Question: I'm working on a project, using unity 5.4.
In this projects blocks are stacked next to eachother.
However there appear some annoying weird lines. Also on android these
line occur more often than on PC.
For illustration purposes I added an image and video.
Please zoom in on the picture to see, the line I'm speaking of, clearly.
Could anyone please provide a solution to get red of this nuissance.
Thanks in advance.
Block alignment code snippet:
'''
for (int x = 0; x < xSize; x++)
for (int z = 0; z < zSize; z++)
{
Vector3 pos = new Vector3(x, -layerDepth, z);
InstantiateBlock(pos);
}
'''

Video link: <URL>
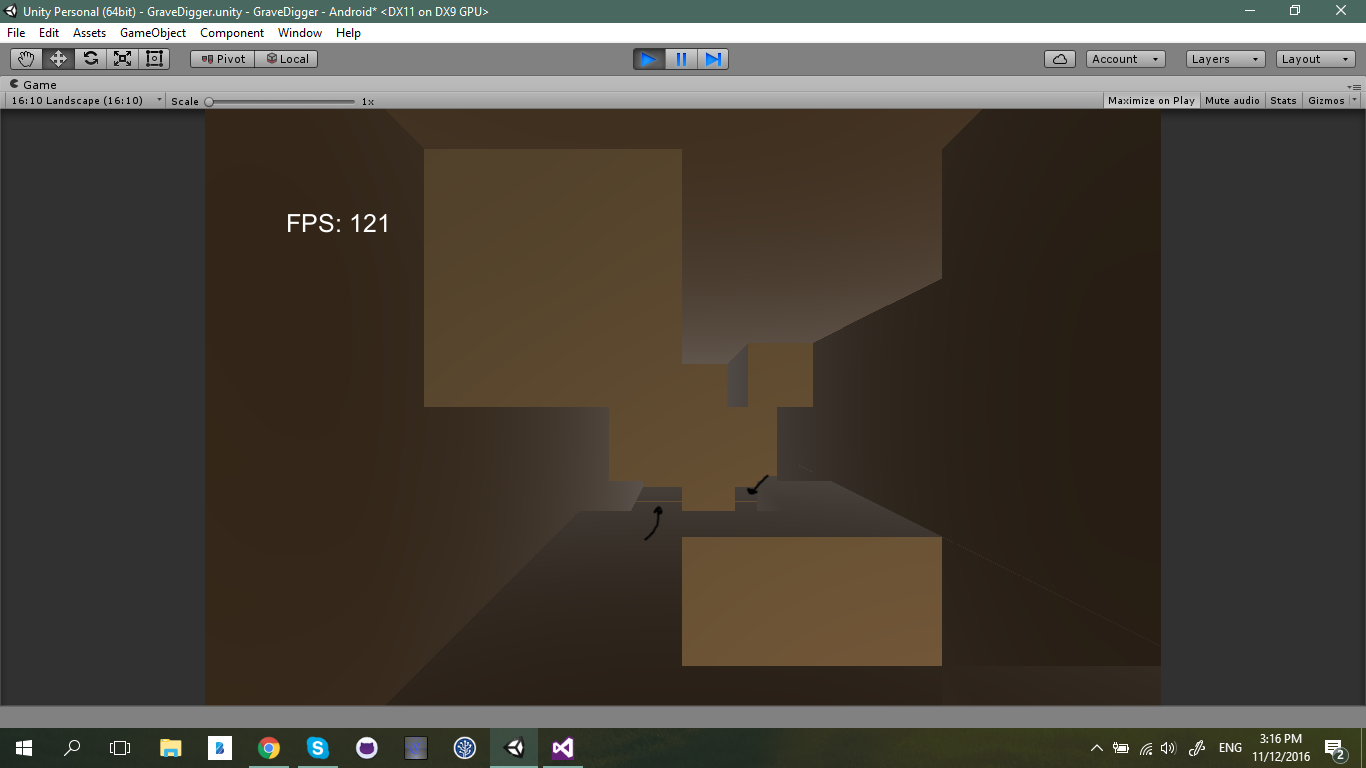
Answer: You have object seams!
This occurs when there is a physical or perceived gap between objects.
There are multiple causes for this.
---
## 1. Floating Point Imprecision
This could be because you are setting the position of the cubes to 'int''s but they have floating point dimensions. The symptom for this is usually no white seams when the camera is close to the objects, and then they gradually appear as you get further away due to floating point imprecision. <URL>.
> Most of these blocks appear to line up exactly, from most camera positions. But from the occasional unfortunate position, the exact value for A's position plus its vertex at (0.5,0.5,-0.5) might be slightly different to object B's position plus its vertex at (-0.5,0.5,-0.5) . The result is that Unity shows a tiny gap, within which you can see the shadowed side of cube A.
If you consider the following on paper '3 == 1/3 * 3' this is mathematically correct, however using floats, '1/3 == 0.333333...' and subsequently '3 * 0.333333... == 0.999999...' BINGO! random gap between objects!
So how to solve? Use floats to calculate the positions of your objects. 'new vector3(1,1,1);' should be 'new vector3(1f,1f,1f);' - for example. For further reading on this try <URL> SOP.
---
## 2. Texture Wrap-mode
If you are using textures on your objects, try changing the Wrap-Mode of your texture from wrap to clamp, or try upping the texture <URL>.
---
## 3. Shadow Acne - (Lighting and Shadow artifacts)
This is the arbitrary patterns of pixels in shadow when they should really be lit or NOT lit.
> To prevent shadow acne, a Bias value can be added to the distance in the shadow map to ensure that pixels on the borderline definitely pass the comparison as they should, or to ensure that while rendering into the shadow map. <URL>.
In Unity... go to your light source and then increase the 'Shadow Type > shadow Bias' I would suggest doubling the default value of 0.05 and then continue so until fixed. You don't want to crank this value to max because...
> Do not set the Bias value too high, because areas around a shadow near the GameObject casting it are sometimes falsely illuminated. This results in a disconnected shadow, making the GameObject look as if it is flying above the ground.